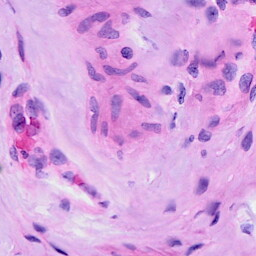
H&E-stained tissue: Ovarian